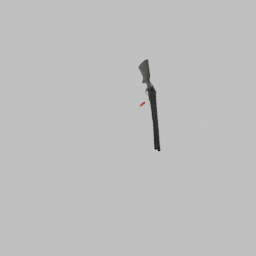
Label: tools